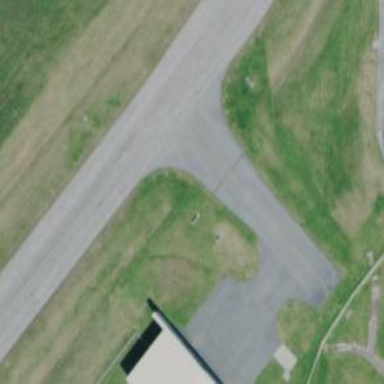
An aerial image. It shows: View of taxiway at the airport.